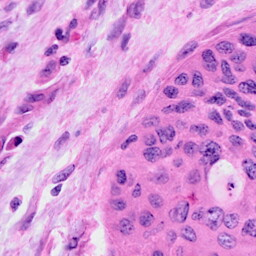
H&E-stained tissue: Cervix